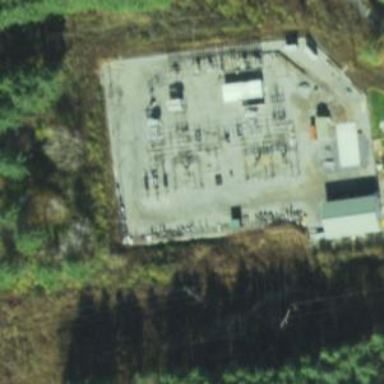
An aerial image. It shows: Outdoor distribution power substation.